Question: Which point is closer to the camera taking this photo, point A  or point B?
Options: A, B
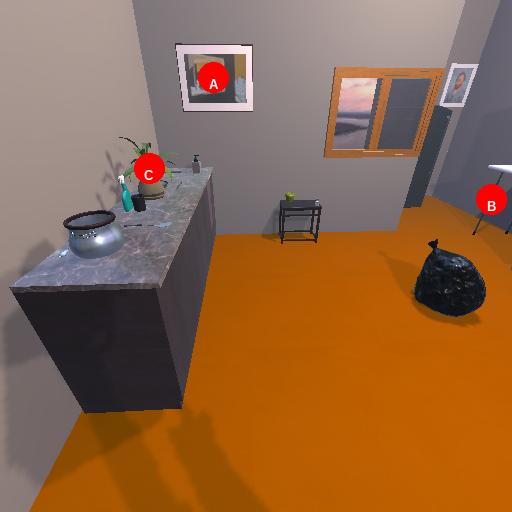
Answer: A